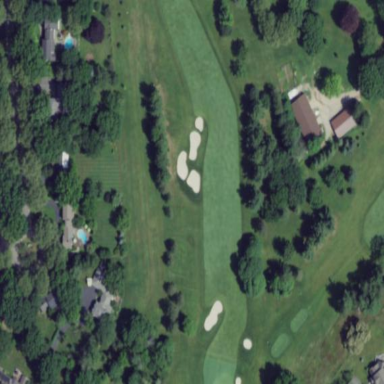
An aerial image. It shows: Golf fairway surrounded by grass.